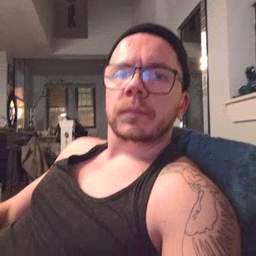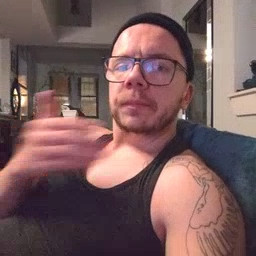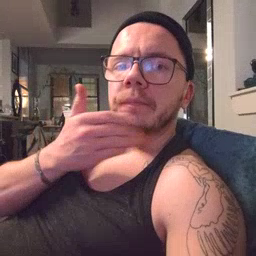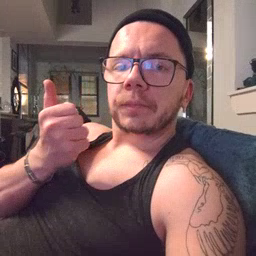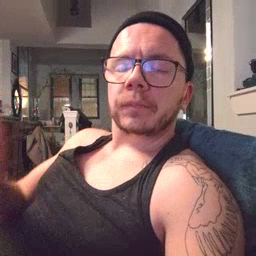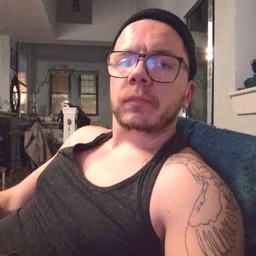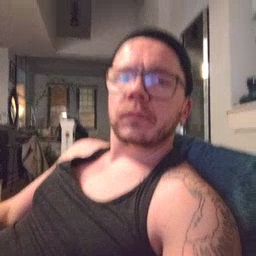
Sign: better